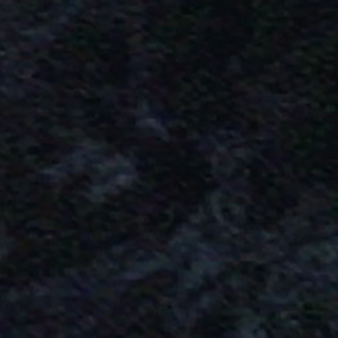
Label: other